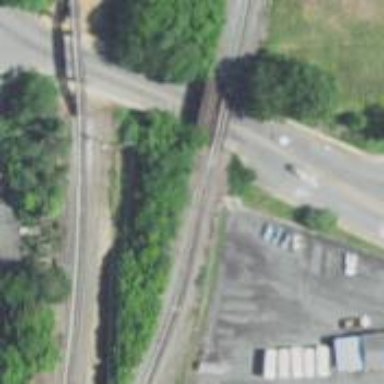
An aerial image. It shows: Abandoned railway.